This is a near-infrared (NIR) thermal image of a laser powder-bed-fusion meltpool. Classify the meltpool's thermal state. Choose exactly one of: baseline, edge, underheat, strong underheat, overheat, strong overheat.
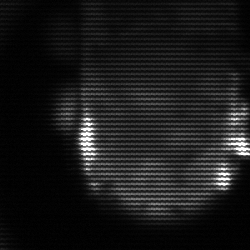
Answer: baseline